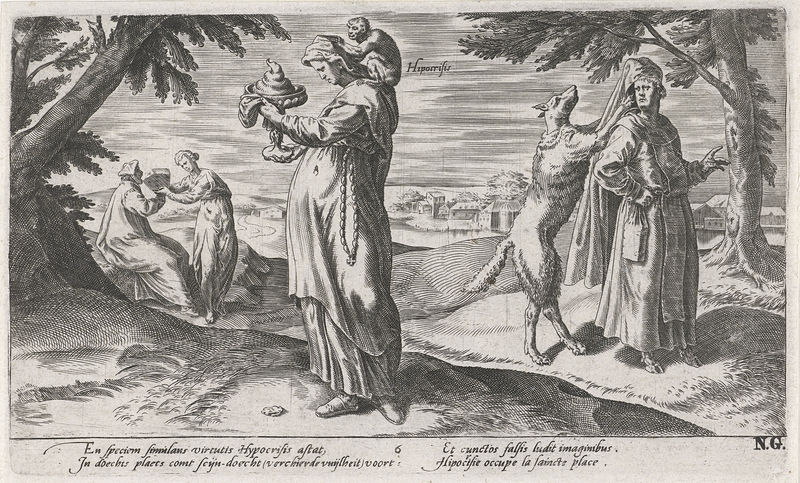
Titel: Huichelarij neemt de plaats in van vroomheid
Künstler: Dirck Volckertsz Coornhert
Standort: Amsterdam
Institution: Rijksmuseum
Schlagwörter: village, chien, femme, arbre, ciel, collier, dessin, arbres, religion, noble, loup, femmme, singe, partage, lou^p, vilage, nobl